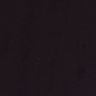
Metastatic tissue present: no